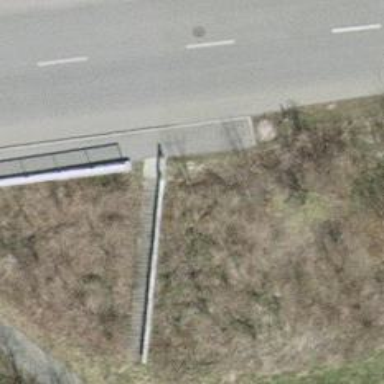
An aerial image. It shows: Road with steps.